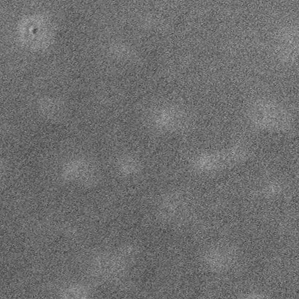
Label: frost